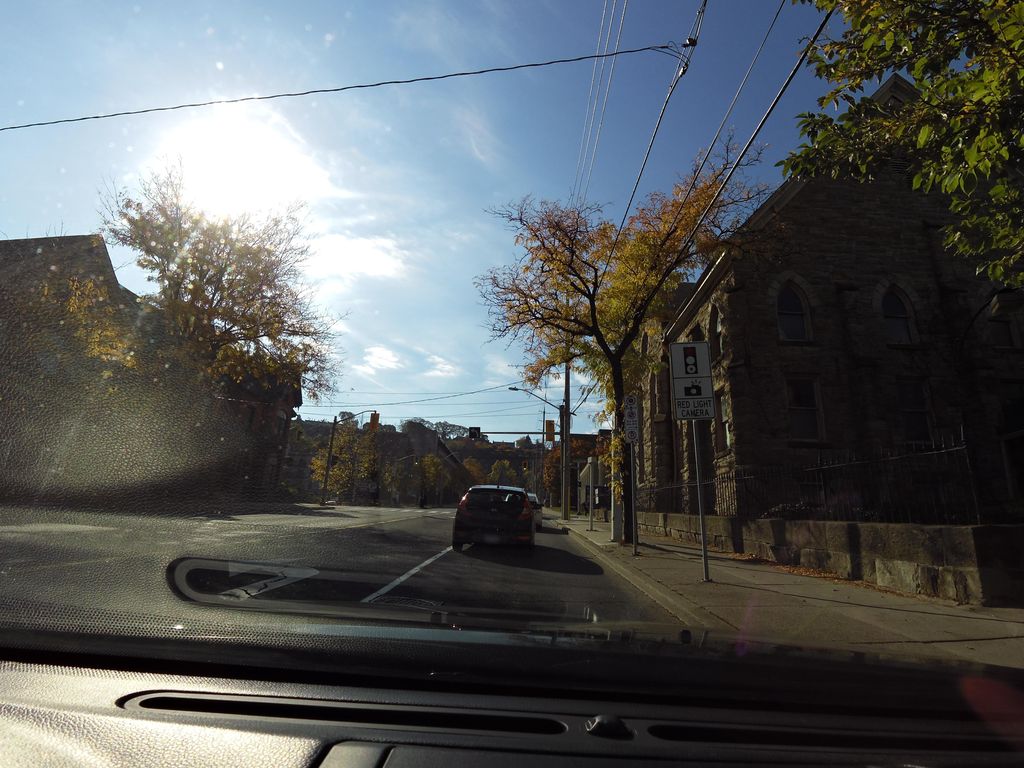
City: hamilton